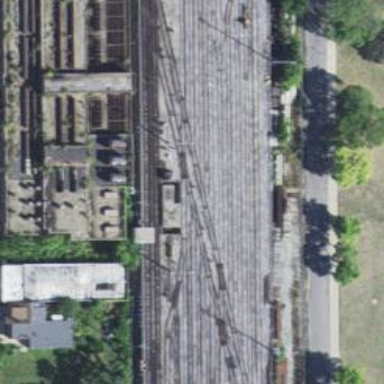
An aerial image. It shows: Bridge over electrified rail yard.